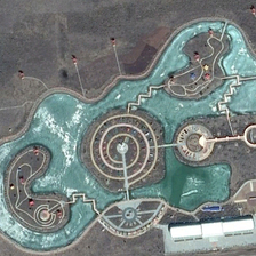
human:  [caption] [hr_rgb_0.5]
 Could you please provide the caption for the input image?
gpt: It's a small park with big pond.

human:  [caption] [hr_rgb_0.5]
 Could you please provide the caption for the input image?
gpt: Includes some distinctive design with irregular blue water.

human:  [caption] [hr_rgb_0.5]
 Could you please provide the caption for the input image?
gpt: This is a small park with a big pond.

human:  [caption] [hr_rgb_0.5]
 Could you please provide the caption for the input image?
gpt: The irregular pattern of blue water contains several unique patterns.

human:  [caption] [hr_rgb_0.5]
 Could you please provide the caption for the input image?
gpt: It's a small park with a big pond.